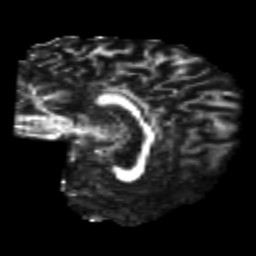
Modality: FA
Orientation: sagittal
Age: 24
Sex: female
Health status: healthy
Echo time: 0.074 s